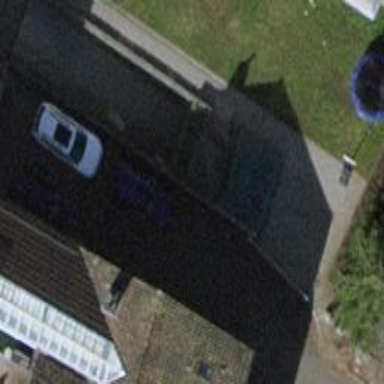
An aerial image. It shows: Parking entrance.